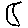
Label: moon